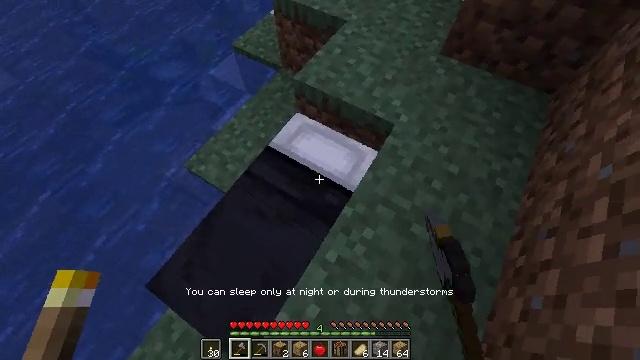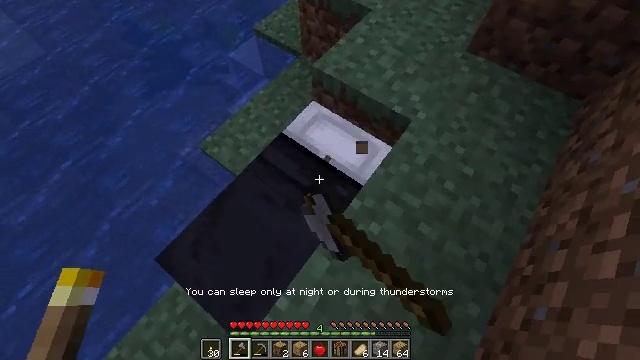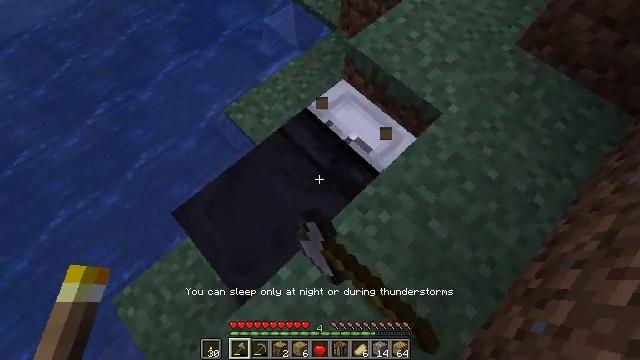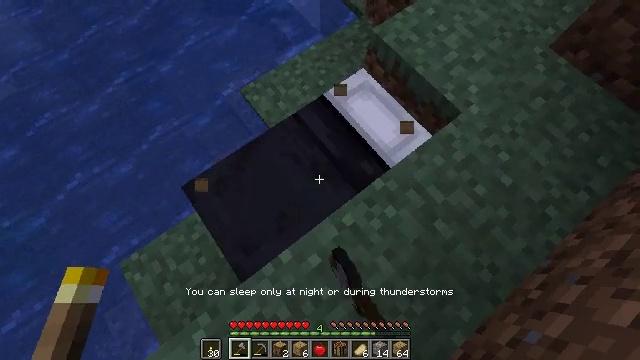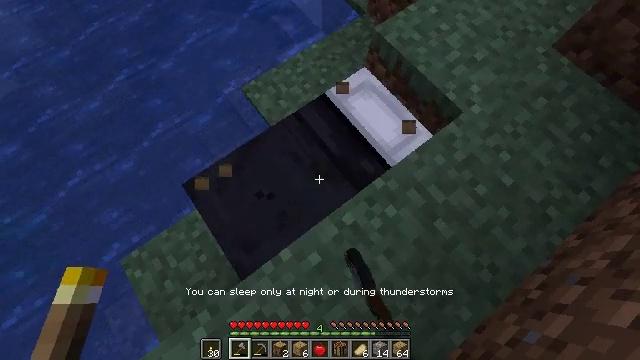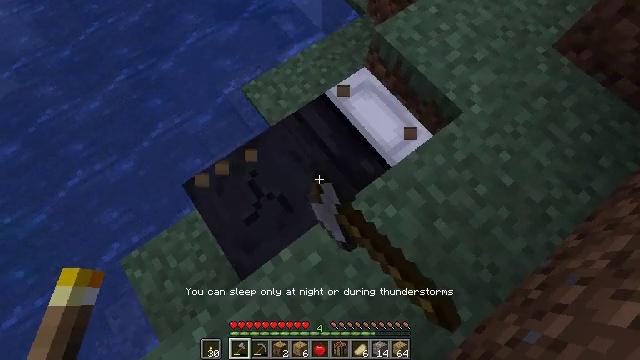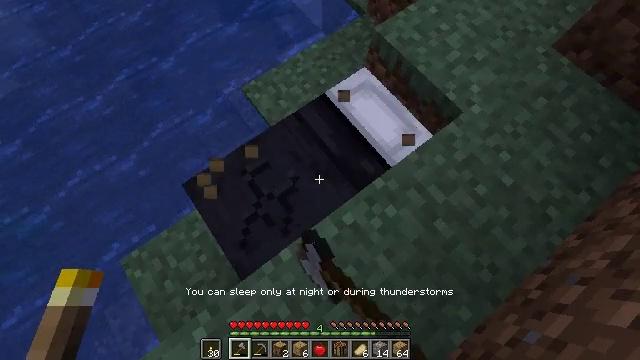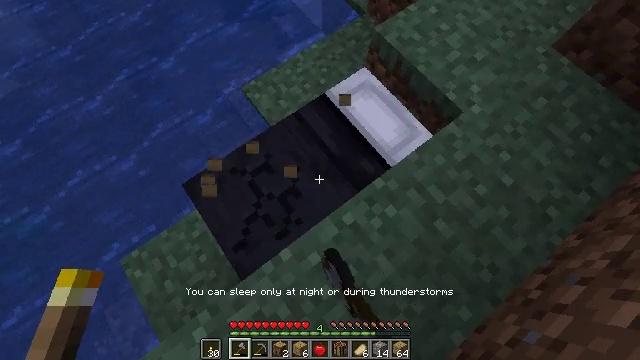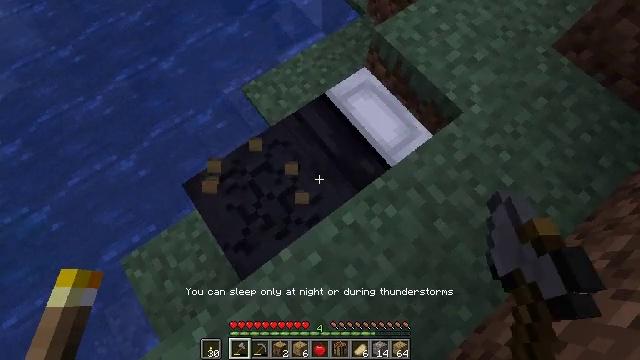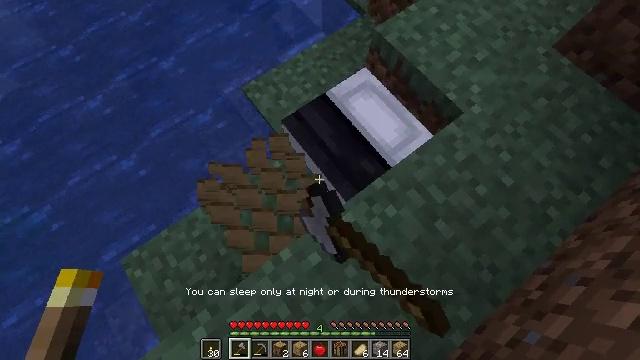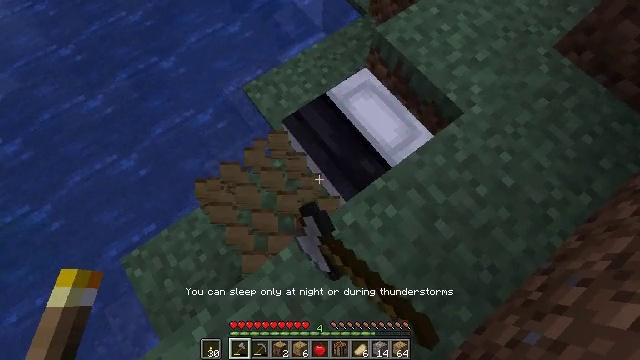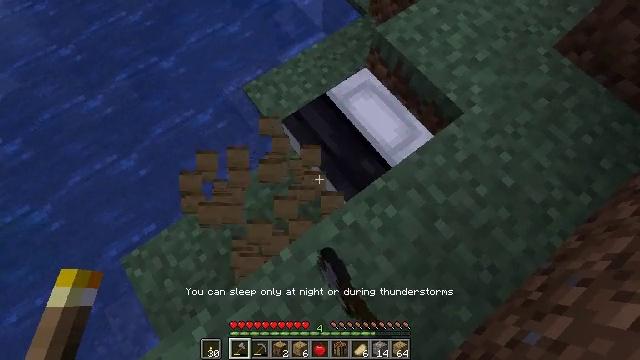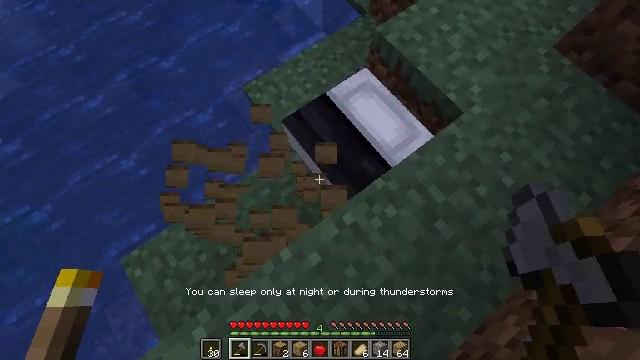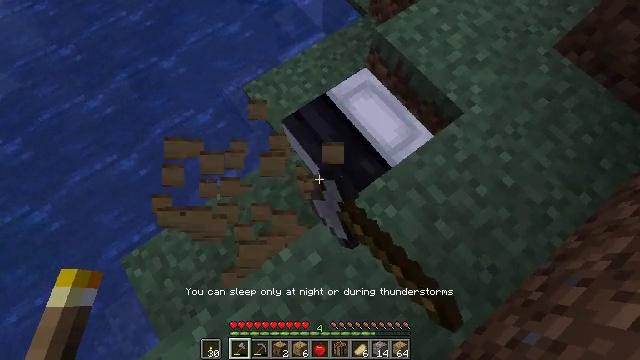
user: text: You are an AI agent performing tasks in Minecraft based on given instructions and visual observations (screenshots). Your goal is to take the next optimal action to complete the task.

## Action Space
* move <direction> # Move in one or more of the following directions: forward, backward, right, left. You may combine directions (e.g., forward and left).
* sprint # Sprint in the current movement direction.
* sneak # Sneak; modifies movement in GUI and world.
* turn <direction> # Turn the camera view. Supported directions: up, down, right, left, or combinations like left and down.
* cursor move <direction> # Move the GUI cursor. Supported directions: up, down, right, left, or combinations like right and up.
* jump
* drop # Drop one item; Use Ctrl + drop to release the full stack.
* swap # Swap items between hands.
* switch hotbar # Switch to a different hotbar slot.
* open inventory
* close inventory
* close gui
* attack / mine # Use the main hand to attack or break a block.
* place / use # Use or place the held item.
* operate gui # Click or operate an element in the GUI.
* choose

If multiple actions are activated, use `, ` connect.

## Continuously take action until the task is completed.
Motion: motion action
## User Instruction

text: Left click on the black bed to break it.
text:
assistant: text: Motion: turn left and down, attack / mine
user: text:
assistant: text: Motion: turn left and down, attack / mine
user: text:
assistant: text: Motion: turn left and down, attack / mine
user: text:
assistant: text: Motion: attack / mine
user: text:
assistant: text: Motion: attack / mine
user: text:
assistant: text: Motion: attack / mine
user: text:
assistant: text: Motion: attack / mine
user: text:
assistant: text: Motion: attack / mine
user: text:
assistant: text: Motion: attack / mine
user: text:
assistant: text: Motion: attack / mine
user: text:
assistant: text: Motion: attack / mine
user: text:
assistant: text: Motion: attack / mine
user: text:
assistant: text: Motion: no_op
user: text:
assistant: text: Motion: no_op